Question: I am developing a responsive web application so I am using JSPDF to generate PDF reports in HTML.
Sample: <URL>
The attached screenshot is the error I am getting while loading the sample on mobiles.

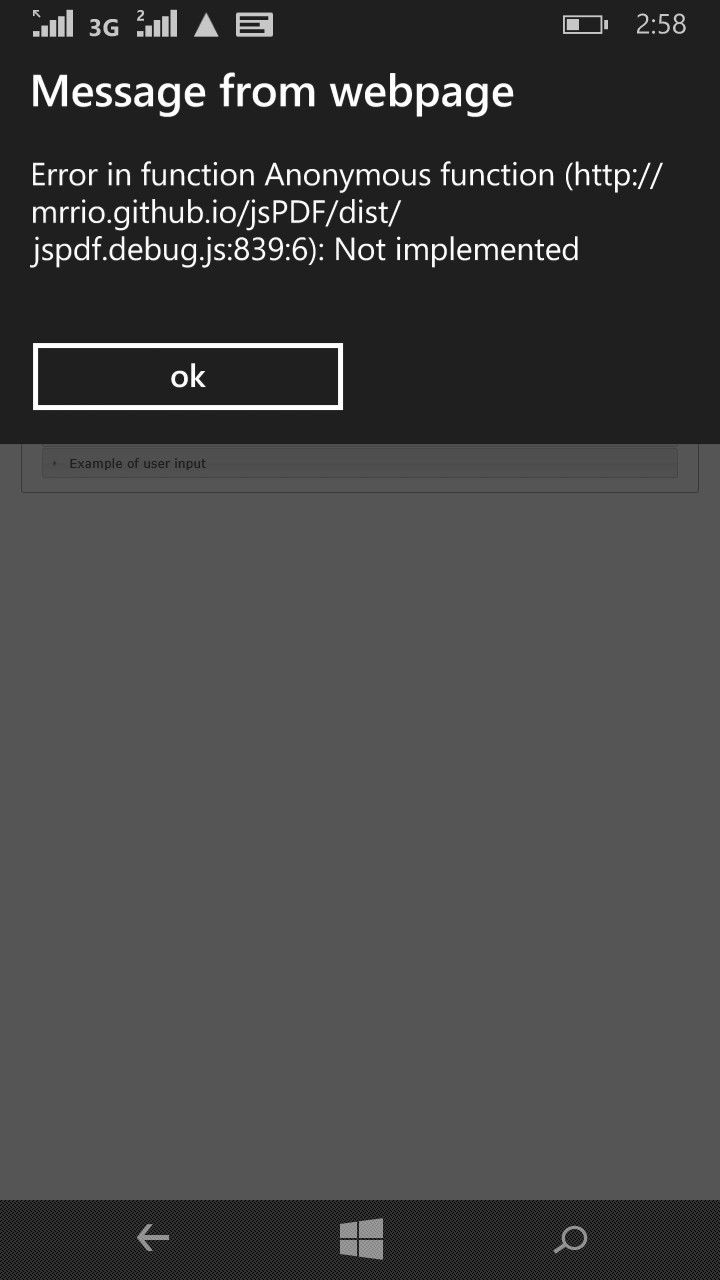
Answer: '''
function demoTwoPageDocument() {
var doc = new jsPDF();
doc.text(20, 20, 'Hello world!');
doc.text(20, 30, 'This is client-side Javascript, pumping out a PDF.');
doc.addPage();
doc.text(20, 20, 'Do you like that?');
// Save the PDF
doc.save('Test.pdf');
}
function demoLandscape() {
var doc = new jsPDF('landscape');
doc.text(20, 20, 'Hello landscape world!');
// Save the PDF
doc.save('Test.pdf');
}
function demoFontSizes() {
var doc = new jsPDF();
doc.setFontSize(22);
doc.text(20, 20, 'This is a title');
doc.setFontSize(16);
doc.text(20, 30, 'This is some normal sized text underneath.');
doc.save('Test.pdf');
}
function demoFontTypes() {
var doc = new jsPDF();
doc.text(20, 20, 'This is the default font.');
doc.setFont("courier");
doc.setFontType("normal");
doc.text(20, 30, 'This is courier normal.');
doc.setFont("times");
doc.setFontType("italic");
doc.text(20, 40, 'This is times italic.');
doc.setFont("helvetica");
doc.setFontType("bold");
doc.text(20, 50, 'This is helvetica bold.');
doc.setFont("courier");
doc.setFontType("bolditalic");
doc.text(20, 60, 'This is courier bolditalic.');
doc.save('Test.pdf');
}
function demoTextColors() {
var doc = new jsPDF();
doc.setTextColor(100);
doc.text(20, 20, 'This is gray.');
doc.setTextColor(150);
doc.text(20, 30, 'This is light gray.');
doc.setTextColor(255,0,0);
doc.text(20, 40, 'This is red.');
doc.setTextColor(0,255,0);
doc.text(20, 50, 'This is green.');
doc.setTextColor(0,0,255);
doc.text(20, 60, 'This is blue.');
// Output as Data URI
doc.output('datauri');
}
function demoMetadata() {
var doc = new jsPDF();
doc.text(20, 20, 'This PDF has a title, subject, author, keywords and a creator.');
// Optional - set properties on the document
doc.setProperties({
title: 'Title',
subject: 'This is the subject',
author: 'James Hall',
keywords: 'generated, javascript, web 2.0, ajax',
creator: 'MEEE'
});
doc.save('Test.pdf');
}
function demoUserInput() {
var name = prompt('What is your name?');
var multiplier = prompt('Enter a number:');
multiplier = parseInt(multiplier);
var doc = new jsPDF();
doc.setFontSize(22);
doc.text(20, 20, 'Questions');
doc.setFontSize(16);
doc.text(20, 30, 'This belongs to: ' + name);
for(var i = 1; i <= 12; i ++) {
doc.text(20, 30 + (i * 10), i + ' x ' + multiplier + ' = ___');
}
doc.addPage();
doc.setFontSize(22);
doc.text(20, 20, 'Answers');
doc.setFontSize(16);
for (i = 1; i <= 12; i ++) {
doc.text(20, 30 + (i * 10), i + ' x ' + multiplier + ' = ' + (i * multiplier));
}
doc.save('Test.pdf');
}
function demoRectangles() {
var doc = new jsPDF();
doc.rect(20, 20, 10, 10); // empty square
doc.rect(40, 20, 10, 10, 'F'); // filled square
doc.setDrawColor(255, 0, 0);
doc.rect(60, 20, 10, 10); // empty red square
doc.setDrawColor(255, 0, 0);
doc.rect(80, 20, 10, 10, 'FD'); // filled square with red borders
doc.setDrawColor(0);
doc.setFillColor(255, 0, 0);
doc.rect(100, 20, 10, 10, 'F'); // filled red square
doc.setDrawColor(0);
doc.setFillColor(255, 0, 0);
doc.rect(120, 20, 10, 10, 'FD'); // filled red square with black borders
doc.setDrawColor(0);
doc.setFillColor(255, 255, 255);
doc.roundedRect(140, 20, 10, 10, 3, 3, 'FD'); // Black sqaure with rounded corners
doc.save('Test.pdf');
}
function demoLines() {
var doc = new jsPDF();
doc.line(20, 20, 60, 20); // horizontal line
doc.setLineWidth(0.5);
doc.line(20, 25, 60, 25);
doc.setLineWidth(1);
doc.line(20, 30, 60, 30);
doc.setLineWidth(1.5);
doc.line(20, 35, 60, 35);
doc.setDrawColor(255,0,0); // draw red lines
doc.setLineWidth(0.1);
doc.line(100, 20, 100, 60); // vertical line
doc.setLineWidth(0.5);
doc.line(105, 20, 105, 60);
doc.setLineWidth(1);
doc.line(110, 20, 110, 60);
doc.setLineWidth(1.5);
doc.line(115, 20, 115, 60);
// Output as Data URI
doc.output('datauri');
}
function demoCircles() {
var doc = new jsPDF();
doc.ellipse(40, 20, 10, 5);
doc.setFillColor(0,0,255);
doc.ellipse(80, 20, 10, 5, 'F');
doc.setLineWidth(1);
doc.setDrawColor(0);
doc.setFillColor(255,0,0);
doc.circle(120, 20, 5, 'FD');
doc.save('Test.pdf');
}
function demoTriangles() {
var doc = new jsPDF();
doc.triangle(60, 100, 60, 120, 80, 110, 'FD');
doc.setLineWidth(1);
doc.setDrawColor(255,0,0);
doc.setFillColor(0,0,255);
doc.triangle(100, 100, 110, 100, 120, 130, 'FD');
doc.save('Test.pdf');
}
function demoImages() {
// Because of security restrictions, getImageFromUrl will
// not load images from other domains. Chrome has added
// security restrictions that prevent it from loading images
// when running local files. Run with: chromium --allow-file-access-from-files --allow-file-access
// to temporarily get around this issue.
var getImageFromUrl = function(url, callback) {
var img = new Image(), data, ret = {
data: null,
pending: true
};
img.onError = function() {
throw new Error('Cannot load image: "'+url+'"');
};
img.onload = function() {
var canvas = document.createElement('canvas');
document.body.appendChild(canvas);
canvas.width = img.width;
canvas.height = img.height;
var ctx = canvas.getContext('2d');
ctx.drawImage(img, 0, 0);
// Grab the image as a jpeg encoded in base64, but only the data
data = canvas.toDataURL('image/jpeg').slice('data:image/jpeg;base64,'.length);
// Convert the data to binary form
data = atob(data);
document.body.removeChild(canvas);
ret['data'] = data;
ret['pending'] = false;
if (typeof callback === 'function') {
callback(data);
}
};
img.src = url;
return ret;
};
// Since images are loaded asyncronously, we must wait to create
// the pdf until we actually have the image data.
// If we already had the jpeg image binary data loaded into
// a string, we create the pdf without delay.
var createPDF = function(imgData) {
var doc = new jsPDF();
doc.addImage(imgData, 'JPEG', 10, 10, 50, 50);
doc.addImage(imgData, 'JPEG', 70, 10, 100, 120);
doc.save('output.pdf');
}
getImageFromUrl('thinking-monkey.jpg', createPDF);
}
function demoStringSplitting() {
var pdf = new jsPDF('p','in','letter')
, sizes = [12, 16, 20]
, fonts = [['Times','Roman'],['Helvetica',''], ['Times','Italic']]
, font, size, lines
, margin = 0.5 // inches on a 8.5 x 11 inch sheet.
, verticalOffset = margin
, loremipsum = 'Lorem ipsum dolor sit amet, consectetur adipiscing elit. Phasellus id eros turpis. Vivamus tempor urna vitae sapien mollis molestie. Vestibulum in lectus non enim bibendum laoreet at at libero. Etiam malesuada erat sed sem blandit in varius orci porttitor. Sed at sapien urna. Fusce augue ipsum, molestie et adipiscing at, varius quis enim. Morbi sed magna est, vel vestibulum urna. Sed tempor ipsum vel mi pretium at elementum urna tempor. Nulla faucibus consectetur felis, elementum venenatis mi mollis gravida. Aliquam mi ante, accumsan eu tempus vitae, viverra quis justo.
Proin feugiat augue in augue rhoncus eu cursus tellus laoreet. Pellentesque eu sapien at diam porttitor venenatis nec vitae velit. Donec ultrices volutpat lectus eget vehicula. Nam eu erat mi, in pulvinar eros. Mauris viverra porta orci, et vehicula lectus sagittis id. Nullam at magna vitae nunc fringilla posuere. Duis volutpat malesuada ornare. Nulla in eros metus. Vivamus a posuere libero.'
// Margins:
pdf.setDrawColor(0, 255, 0)
.setLineWidth(1/72)
.line(margin, margin, margin, 11 - margin)
.line(8.5 - margin, margin, 8.5-margin, 11-margin)
// the 3 blocks of text
for (var i in fonts){
if (fonts.hasOwnProperty(i)) {
font = fonts[i]
size = sizes[i]
lines = pdf.setFont(font[0], font[1])
.setFontSize(size)
.splitTextToSize(loremipsum, 7.5)
// Don't want to preset font, size to calculate the lines?
// .splitTextToSize(text, maxsize, options)
// allows you to pass an object with any of the following:
// {
// 'fontSize': 12
// , 'fontStyle': 'Italic'
// , 'fontName': 'Times'
// }
// Without these, .splitTextToSize will use current / default
// font Family, Style, Size.
console.log(lines);
pdf.text(0.5, verticalOffset + size / 72, lines)
verticalOffset += (lines.length + 0.5) * size / 72
}
}
pdf.save('Test.pdf');
}
function demoFromHTML() {
var pdf = new jsPDF('p', 'pt', 'letter')
// source can be HTML-formatted string, or a reference
// to an actual DOM element from which the text will be scraped.
, source = $('#fromHTMLtestdiv')[0]
// we support special element handlers. Register them with jQuery-style
// ID selector for either ID or node name. ("#iAmID", "div", "span" etc.)
// There is no support for any other type of selectors
// (class, of compound) at this time.
, specialElementHandlers = {
// element with id of "bypass" - jQuery style selector
'#bypassme': function(element, renderer){
// true = "handled elsewhere, bypass text extraction"
return true
}
}
margins = {
top: 80,
bottom: 60,
left: 40,
width: 522
};
// all coords and widths are in jsPDF instance's declared units
// 'inches' in this case
pdf.fromHTML(
source // HTML string or DOM elem ref.
, margins.left // x coord
, margins.top // y coord
, {
'width': margins.width // max width of content on PDF
, 'elementHandlers': specialElementHandlers
},
function (dispose) {
// dispose: object with X, Y of the last line add to the PDF
// this allow the insertion of new lines after html
pdf.save('Test.pdf');
},
margins
)
}
'''
Try this code